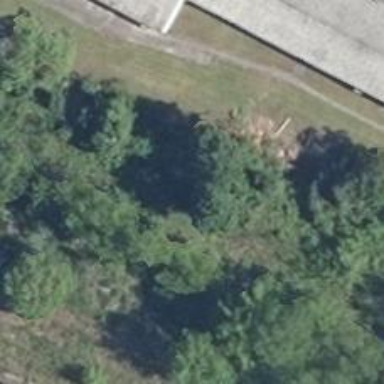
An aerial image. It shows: Disused railway yard.